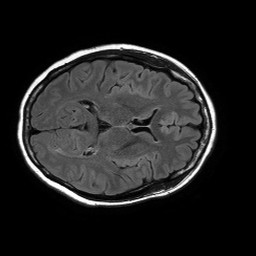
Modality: FLAIR
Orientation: axial
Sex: female
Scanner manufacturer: philips
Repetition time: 11 s
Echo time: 0.125 s